Field crop: maize
Growth stage: 1
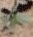
Species: datura